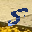
Label: 5